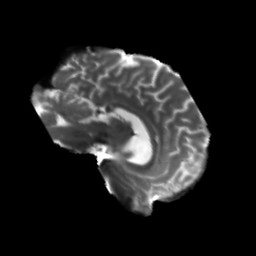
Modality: T2w
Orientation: sagittal
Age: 43
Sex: male
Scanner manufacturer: siemens
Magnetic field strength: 3 T
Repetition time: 5.25 s
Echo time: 0.08 s